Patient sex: M
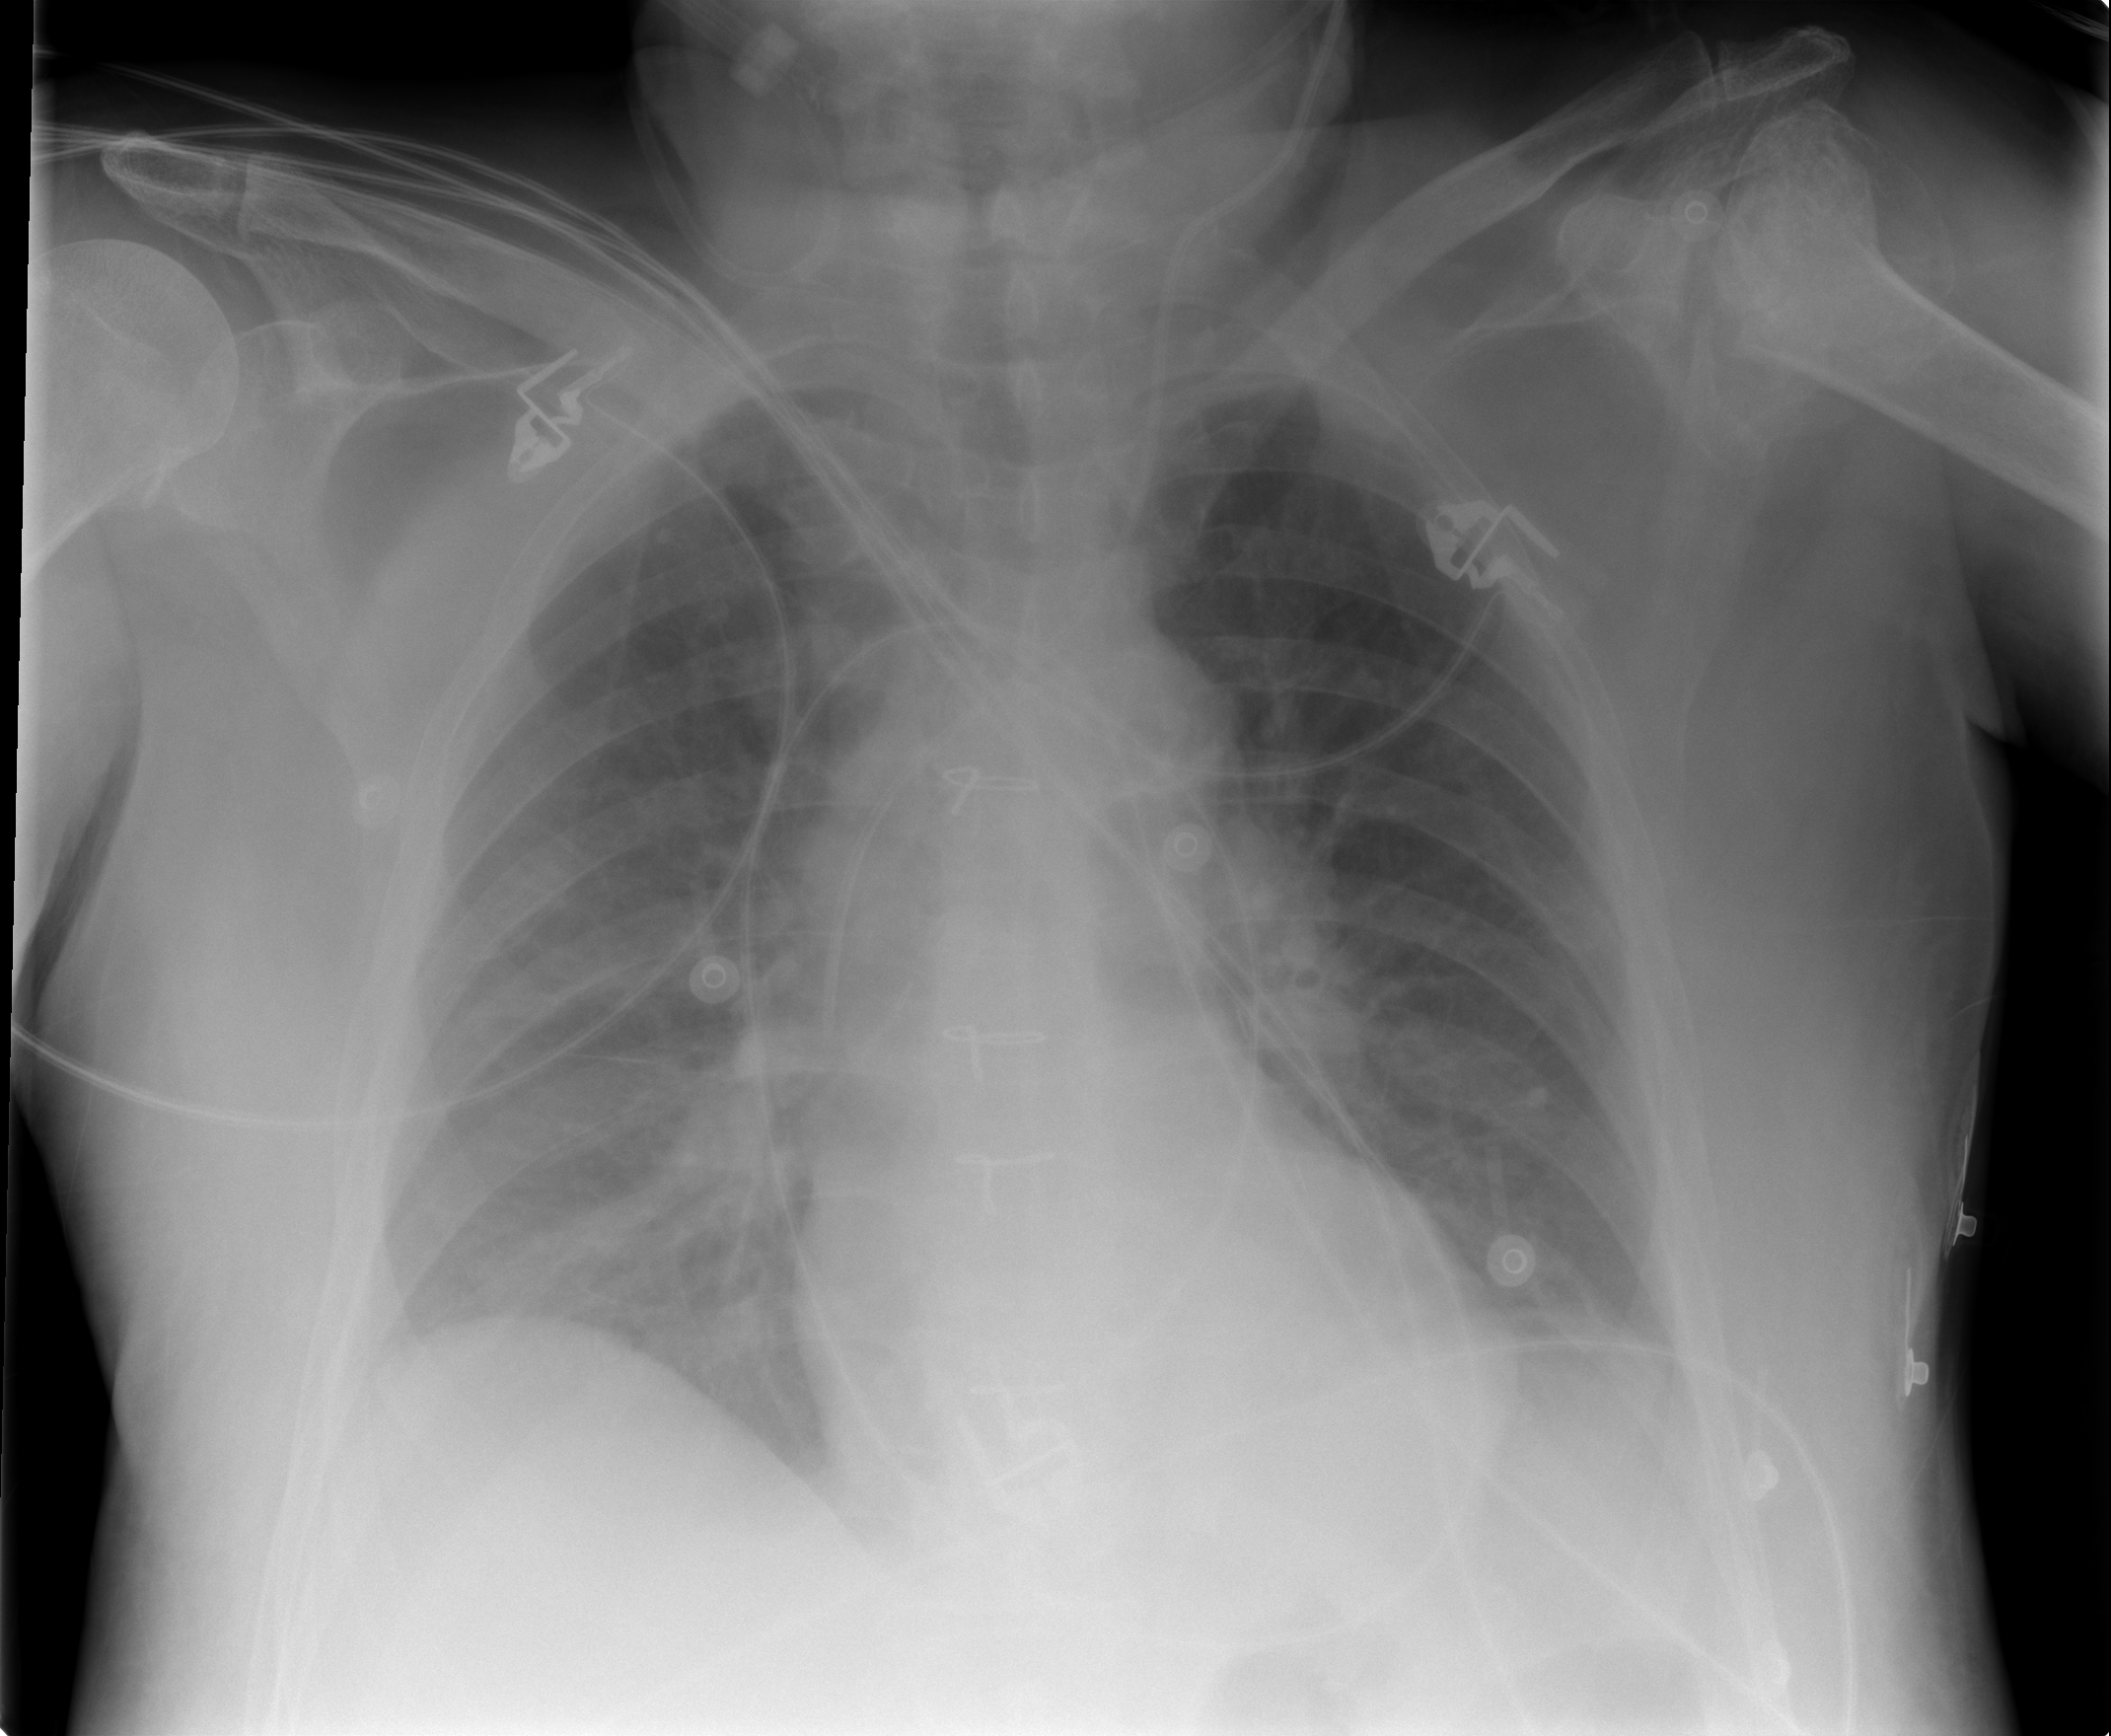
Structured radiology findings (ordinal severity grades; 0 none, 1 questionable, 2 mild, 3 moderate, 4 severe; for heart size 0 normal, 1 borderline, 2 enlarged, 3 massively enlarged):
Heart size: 0
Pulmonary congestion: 2
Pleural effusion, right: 2
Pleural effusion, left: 2
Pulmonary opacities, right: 2
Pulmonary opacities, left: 0
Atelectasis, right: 2
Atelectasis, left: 2